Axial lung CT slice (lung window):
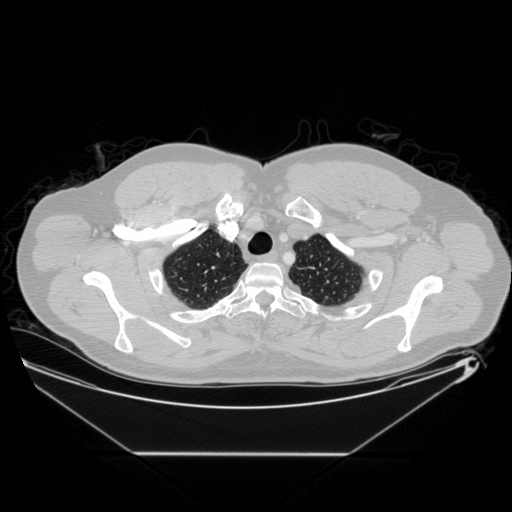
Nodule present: no